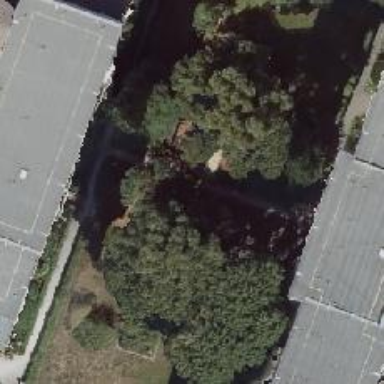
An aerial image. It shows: Playground area for leisure activities on the land.